Question: I am trying to write a vbs to copy the latest modified files to another location. The script goes like this
'''
Option Explicit
Dim oFSO, oFolder, oFile
Dim vSourcePaths ,vDestinationPaths
vSourcePaths = "C:\xampp\htdocs\lgmsuploads"
vDestinationPaths = "S:\LGMSUPLOADS"
Set oFSO = CreateObject("Scripting.FileSystemObject")
oFolder = oFSO.GetFolder(vSourcePaths)
For Each oFile In oFolder.Files
If oFile.DateLastModified < DateAdd("h", -24, Now) Then
oFSO.CopyFile vSourcePaths & "\" & oFile.Name, vDestinationPaths & "\" & oFile.Name
End If
Next
'''
But this gives the following error

Please help...
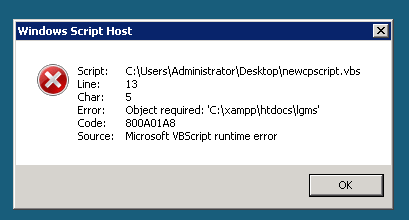
Answer: You should use 'Set' statement to assign an object reference to a variable as follows:
'''
Set oFolder = oFSO.GetFolder(vSourcePaths)
'''
However, your script will copy files with 'oFile.DateLastModified' 24 hours ago and before.